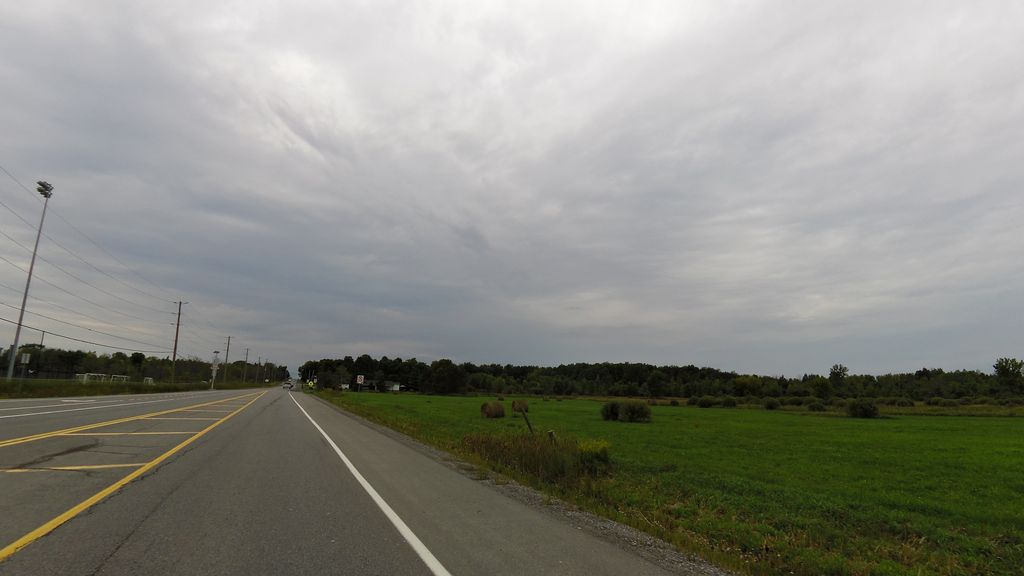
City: ottawa-gatineau